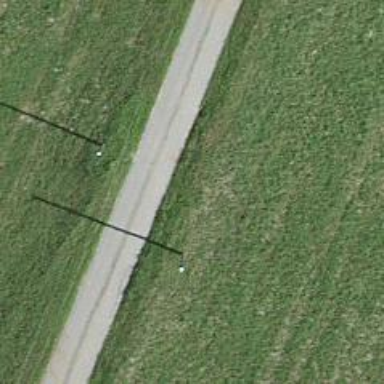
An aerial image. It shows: Minor power line.